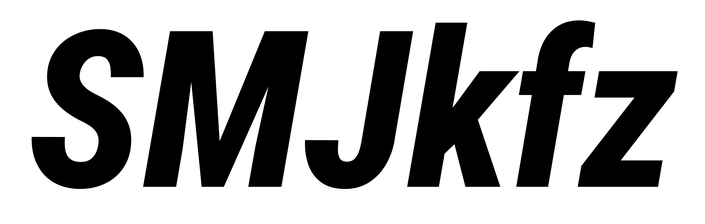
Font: Roboto-Italic_Condensed_ExtraBold_Italic